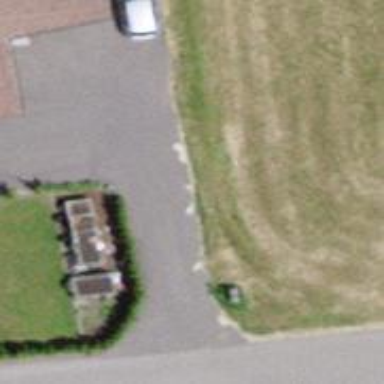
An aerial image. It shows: Driveway.